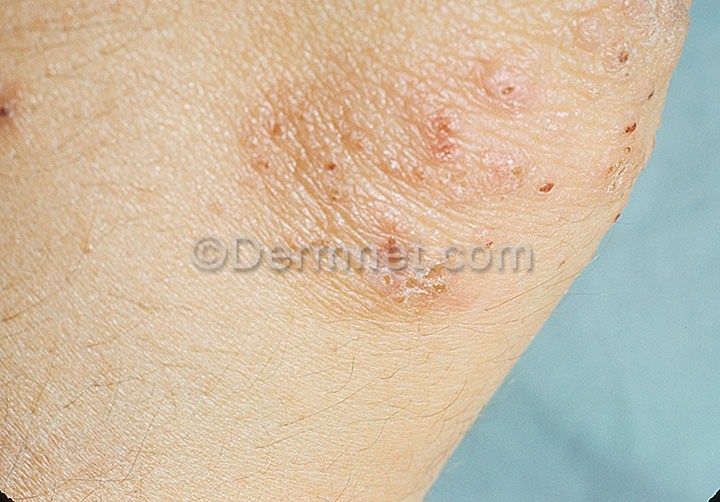
Disease: Bullous Disease Photos